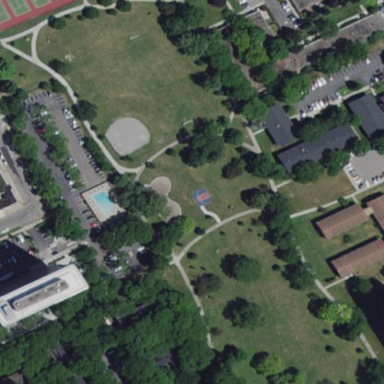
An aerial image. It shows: Lovely park for leisure and relaxation.